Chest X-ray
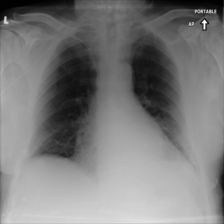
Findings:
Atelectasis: negative
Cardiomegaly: negative
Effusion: negative
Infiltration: negative
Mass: negative
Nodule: negative
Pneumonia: negative
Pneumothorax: negative
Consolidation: negative
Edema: negative
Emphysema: negative
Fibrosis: negative
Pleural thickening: negative
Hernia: negative